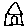
Label: house